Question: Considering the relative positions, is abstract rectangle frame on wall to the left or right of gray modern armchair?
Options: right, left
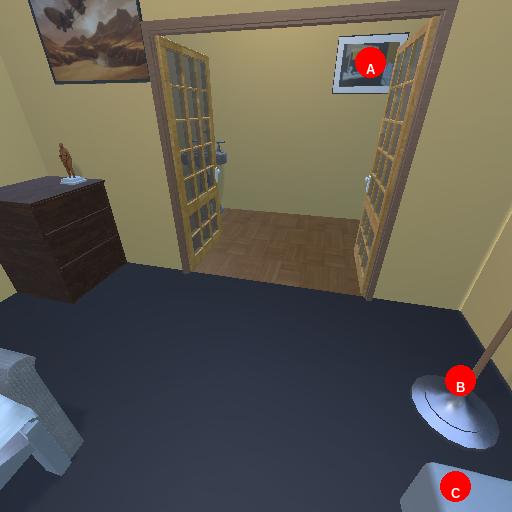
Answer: right